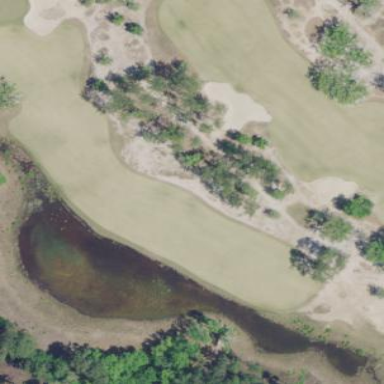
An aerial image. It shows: Sandy area is golf bunker.